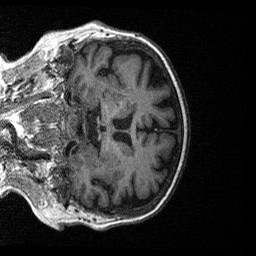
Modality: T1w
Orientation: coronal
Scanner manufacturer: siemens
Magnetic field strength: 3 T
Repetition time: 2.3 s
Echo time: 0.00226 s